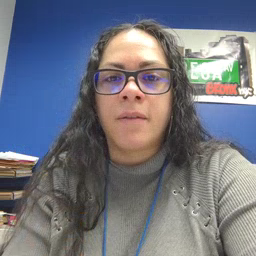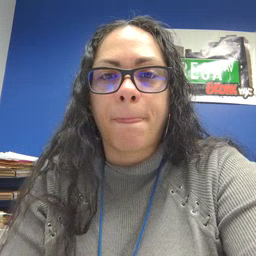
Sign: can